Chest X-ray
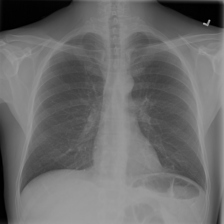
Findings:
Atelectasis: positive
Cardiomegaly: negative
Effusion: negative
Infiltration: negative
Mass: negative
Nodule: positive
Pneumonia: negative
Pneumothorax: negative
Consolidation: negative
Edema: negative
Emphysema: negative
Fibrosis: negative
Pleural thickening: negative
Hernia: negative